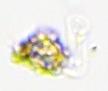
Label: Detritus